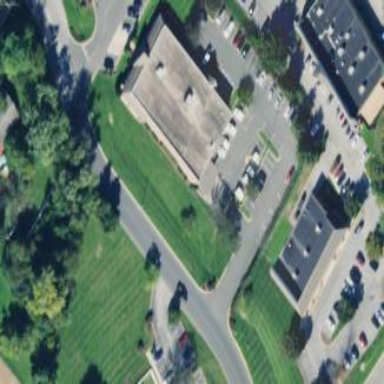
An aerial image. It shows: Building that serves as post office.